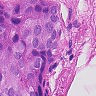
Metastatic tissue present: yes